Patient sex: M
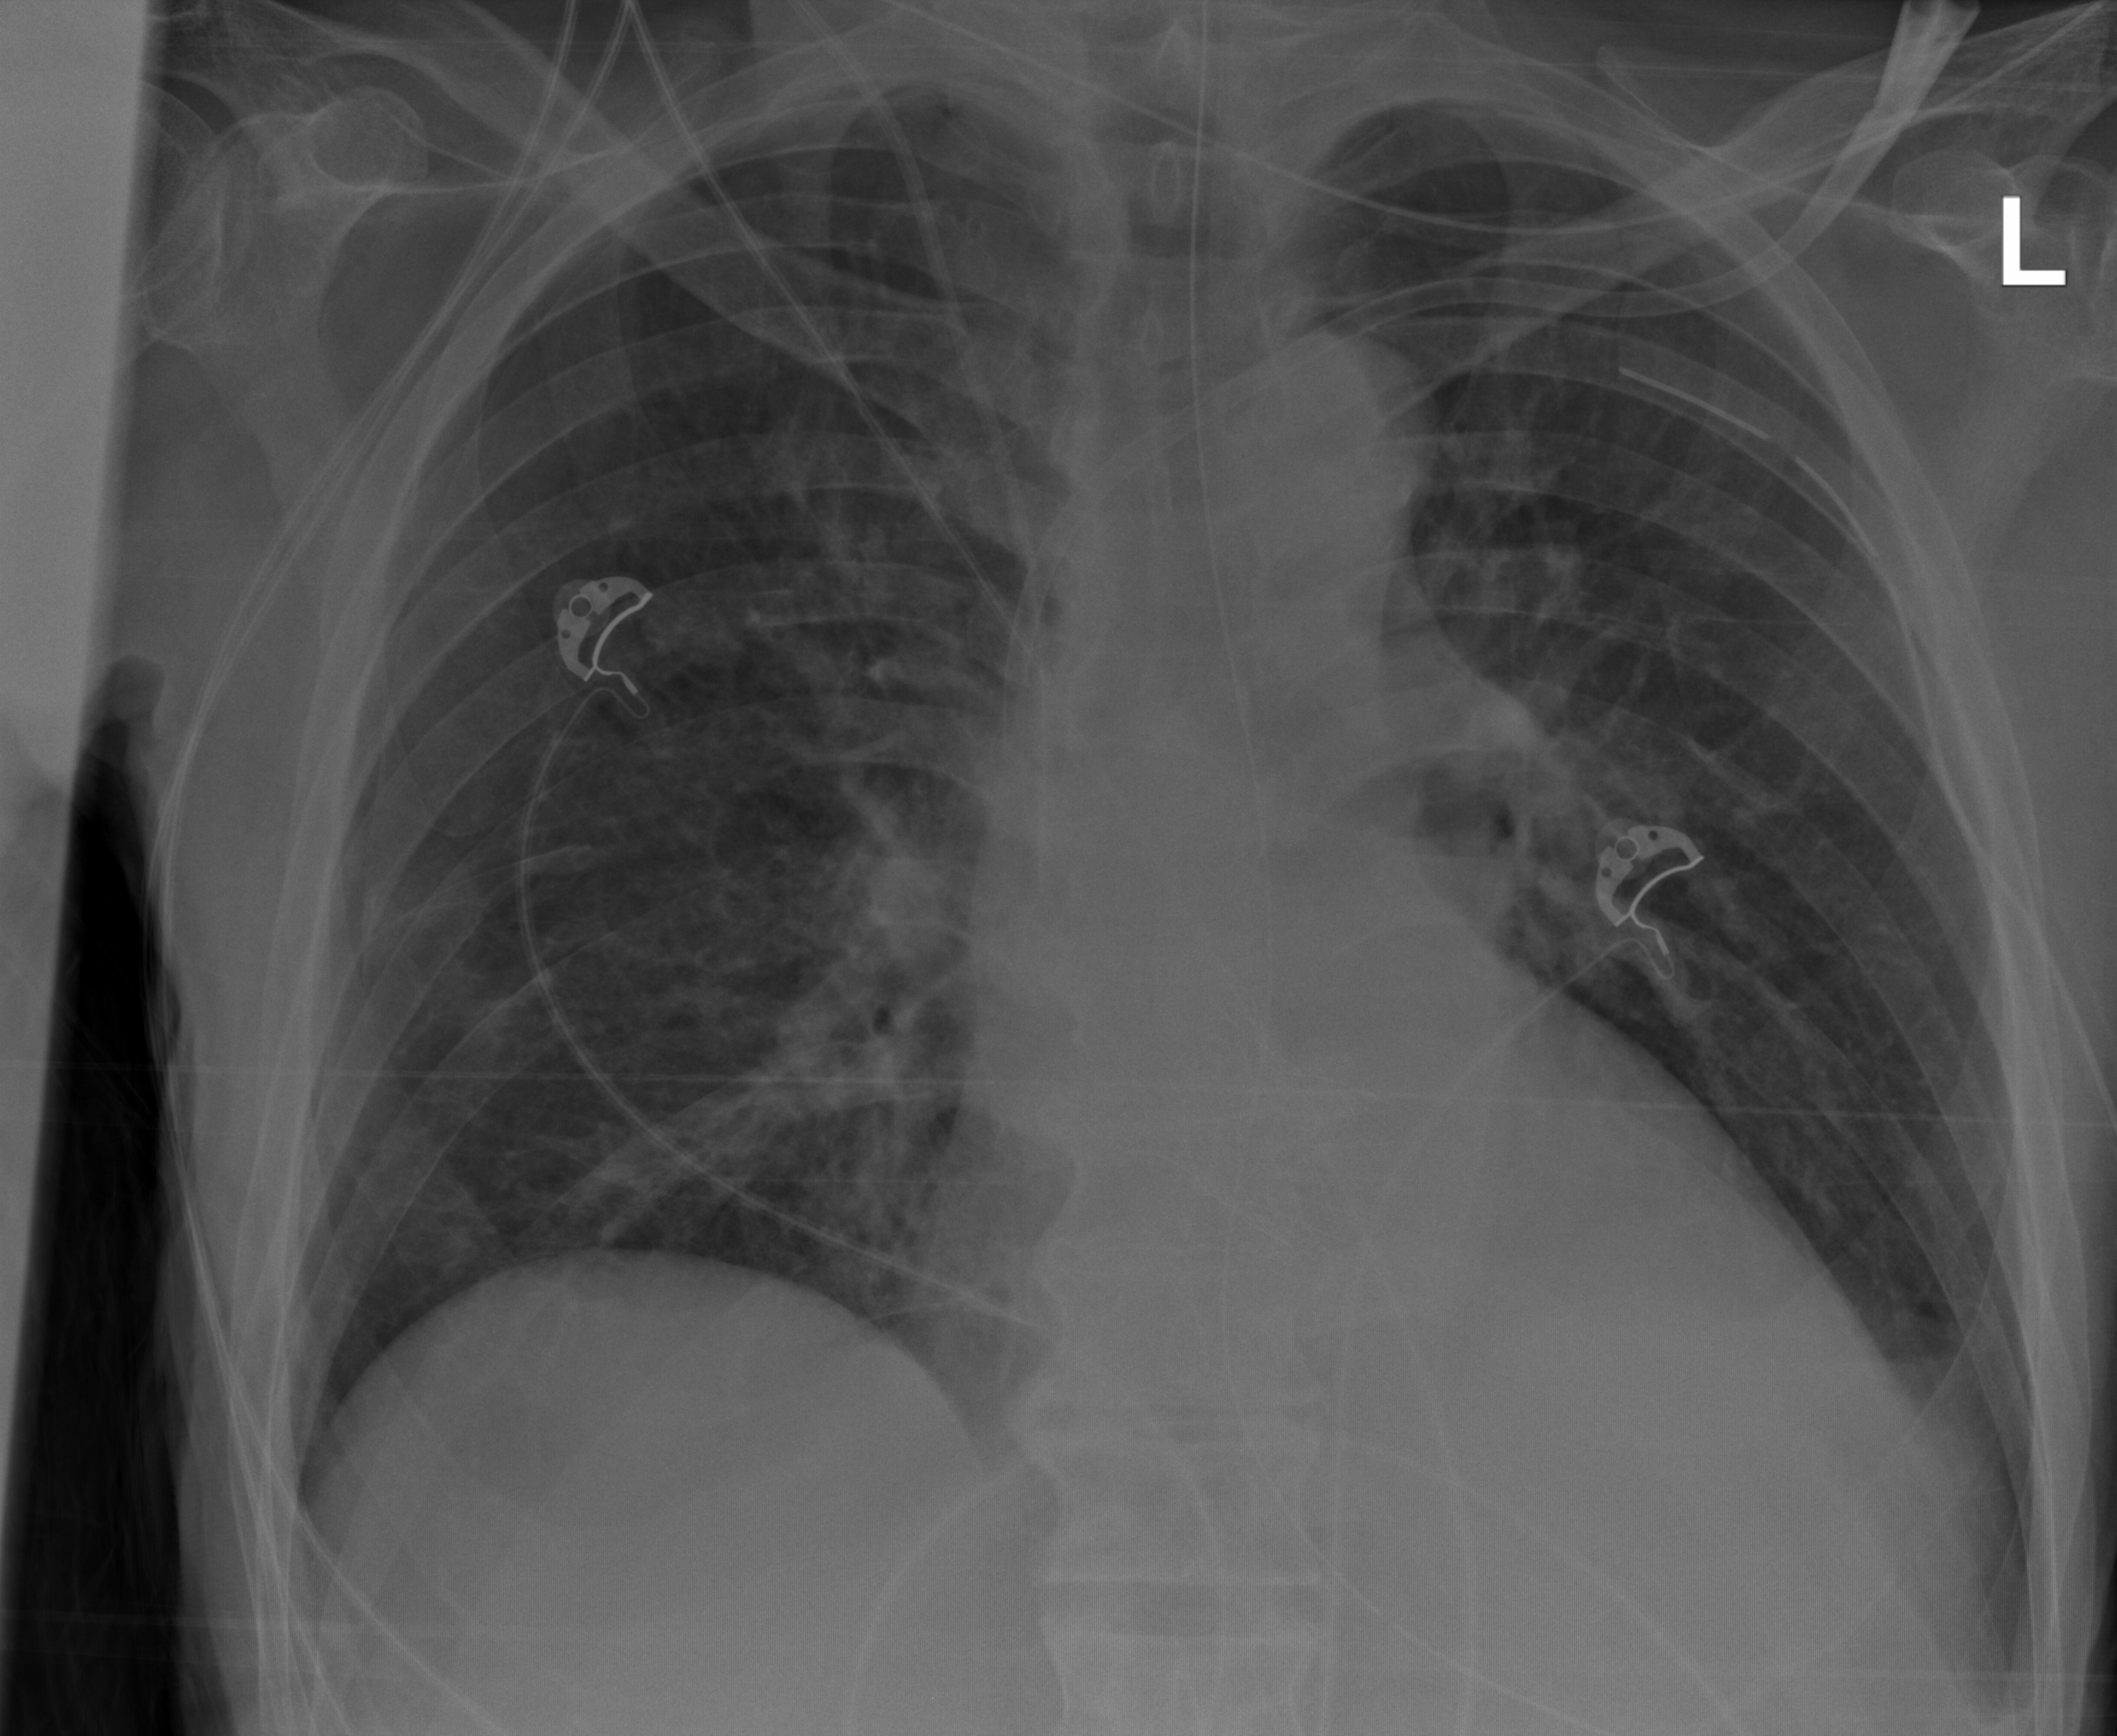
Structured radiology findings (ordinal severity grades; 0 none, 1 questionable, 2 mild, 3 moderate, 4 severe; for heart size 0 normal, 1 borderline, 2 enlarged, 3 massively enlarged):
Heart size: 1
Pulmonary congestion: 0
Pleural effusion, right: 0
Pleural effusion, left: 1
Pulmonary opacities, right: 2
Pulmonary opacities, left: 2
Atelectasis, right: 2
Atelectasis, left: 2